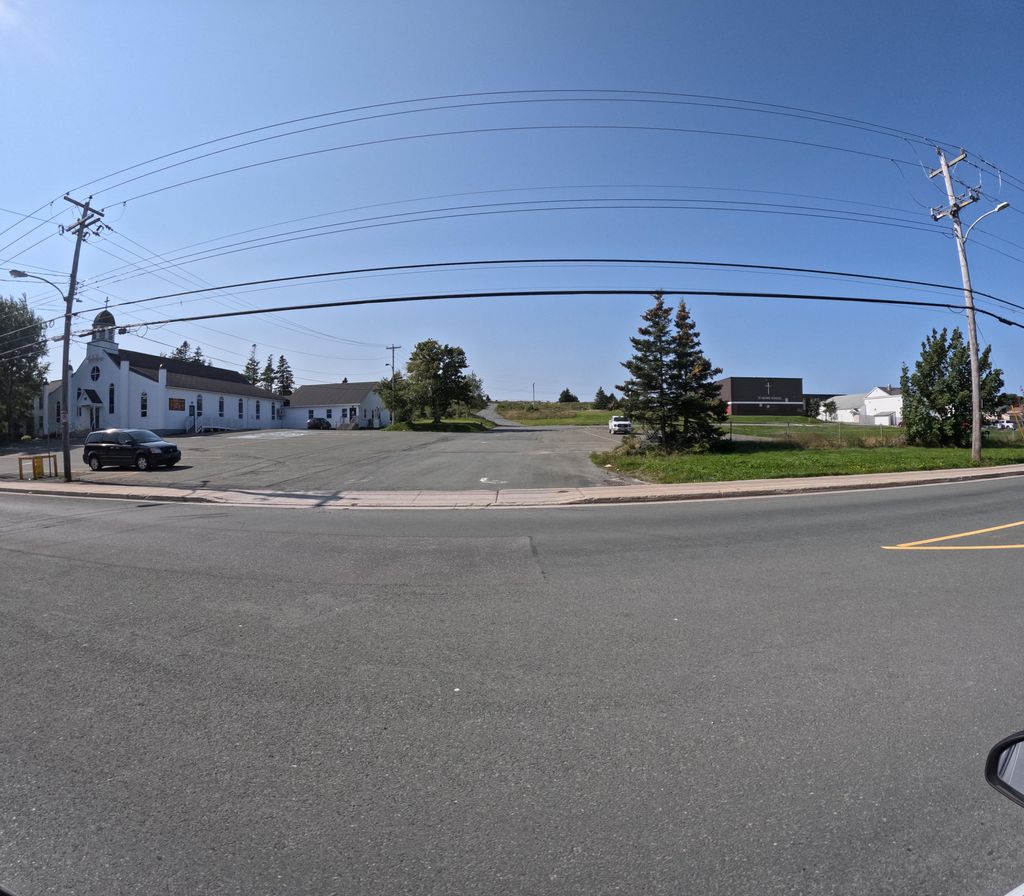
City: st_johns